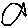
Label: fish